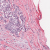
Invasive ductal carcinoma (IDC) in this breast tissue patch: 1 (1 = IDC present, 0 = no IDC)